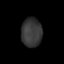
Tissue: skin
Cell type: Epithelial cells
Senescence score: 0.2626
Nuclear area (px): 579
Mean DAPI intensity: 55.497